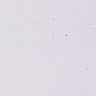
Metastatic tissue present: no